【题型】填空题　【知识点】立体几何　【难度】easy
对 24 小时内降水在平地上的积水厚度 (mm) 进行如下定义:

\begin{tabular}{|c|c|c|c|}
\hline
0$\sim $10 & 10$\sim $25 & 25$\sim $50 & 50$\sim $100 \\
\hline
\textcircled{1}小雨 & \textcircled{2}中雨 & \textcircled{3}大雨 & \textcircled{4}暴雨 \\
\hline
\end{tabular}

小明用了一个圆锥形容器接了 24 小时的雨水, 则这一天的雨水属于等级\underline{\quad\quad\quad}. (只填入雨水等级所对应的序号)

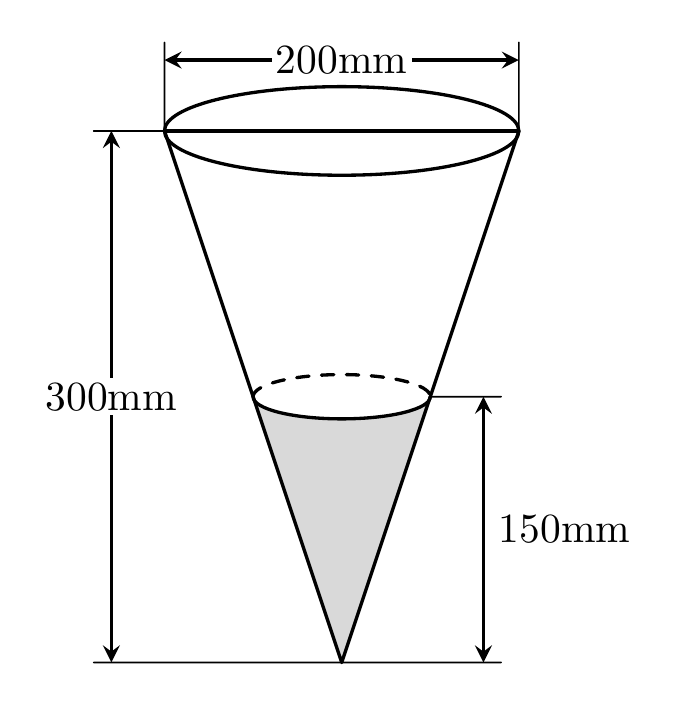
【解答】
【答案】 中雨

【解析】 设圆锥形容器中积水水面半径为 $r$, 则 $\frac{2r}{200} = \frac{150}{300}$, 解得 $r=50$,

所以积水厚度为 $\frac{V}{S} = \frac{\frac{1}{3}\pi \times 50^2 \times 150}{\pi \times 100^2} = 12.5mm$, 所以 $12.5 \in (10, 25)$.

所以一天的雨水属于中雨.

故答案为: 中雨.